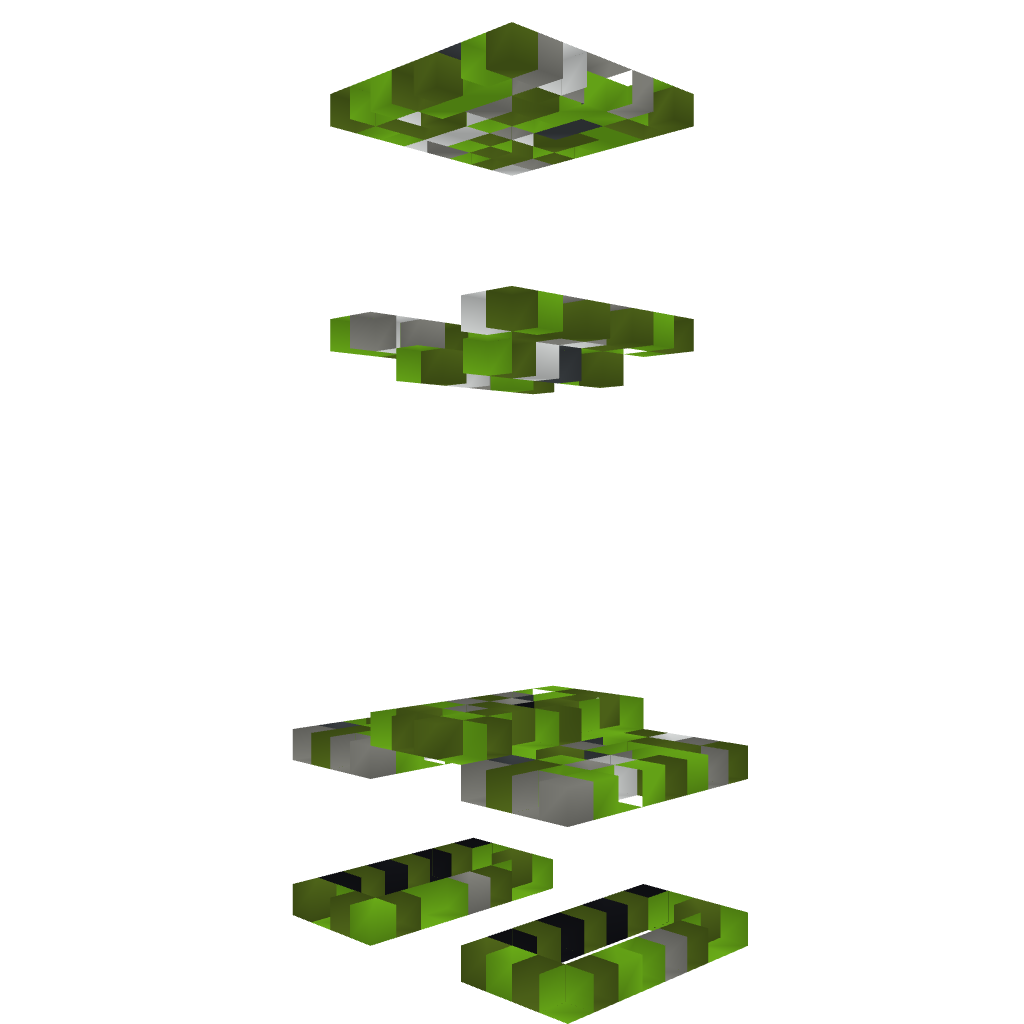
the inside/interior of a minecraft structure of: Creeper Statue